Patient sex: M
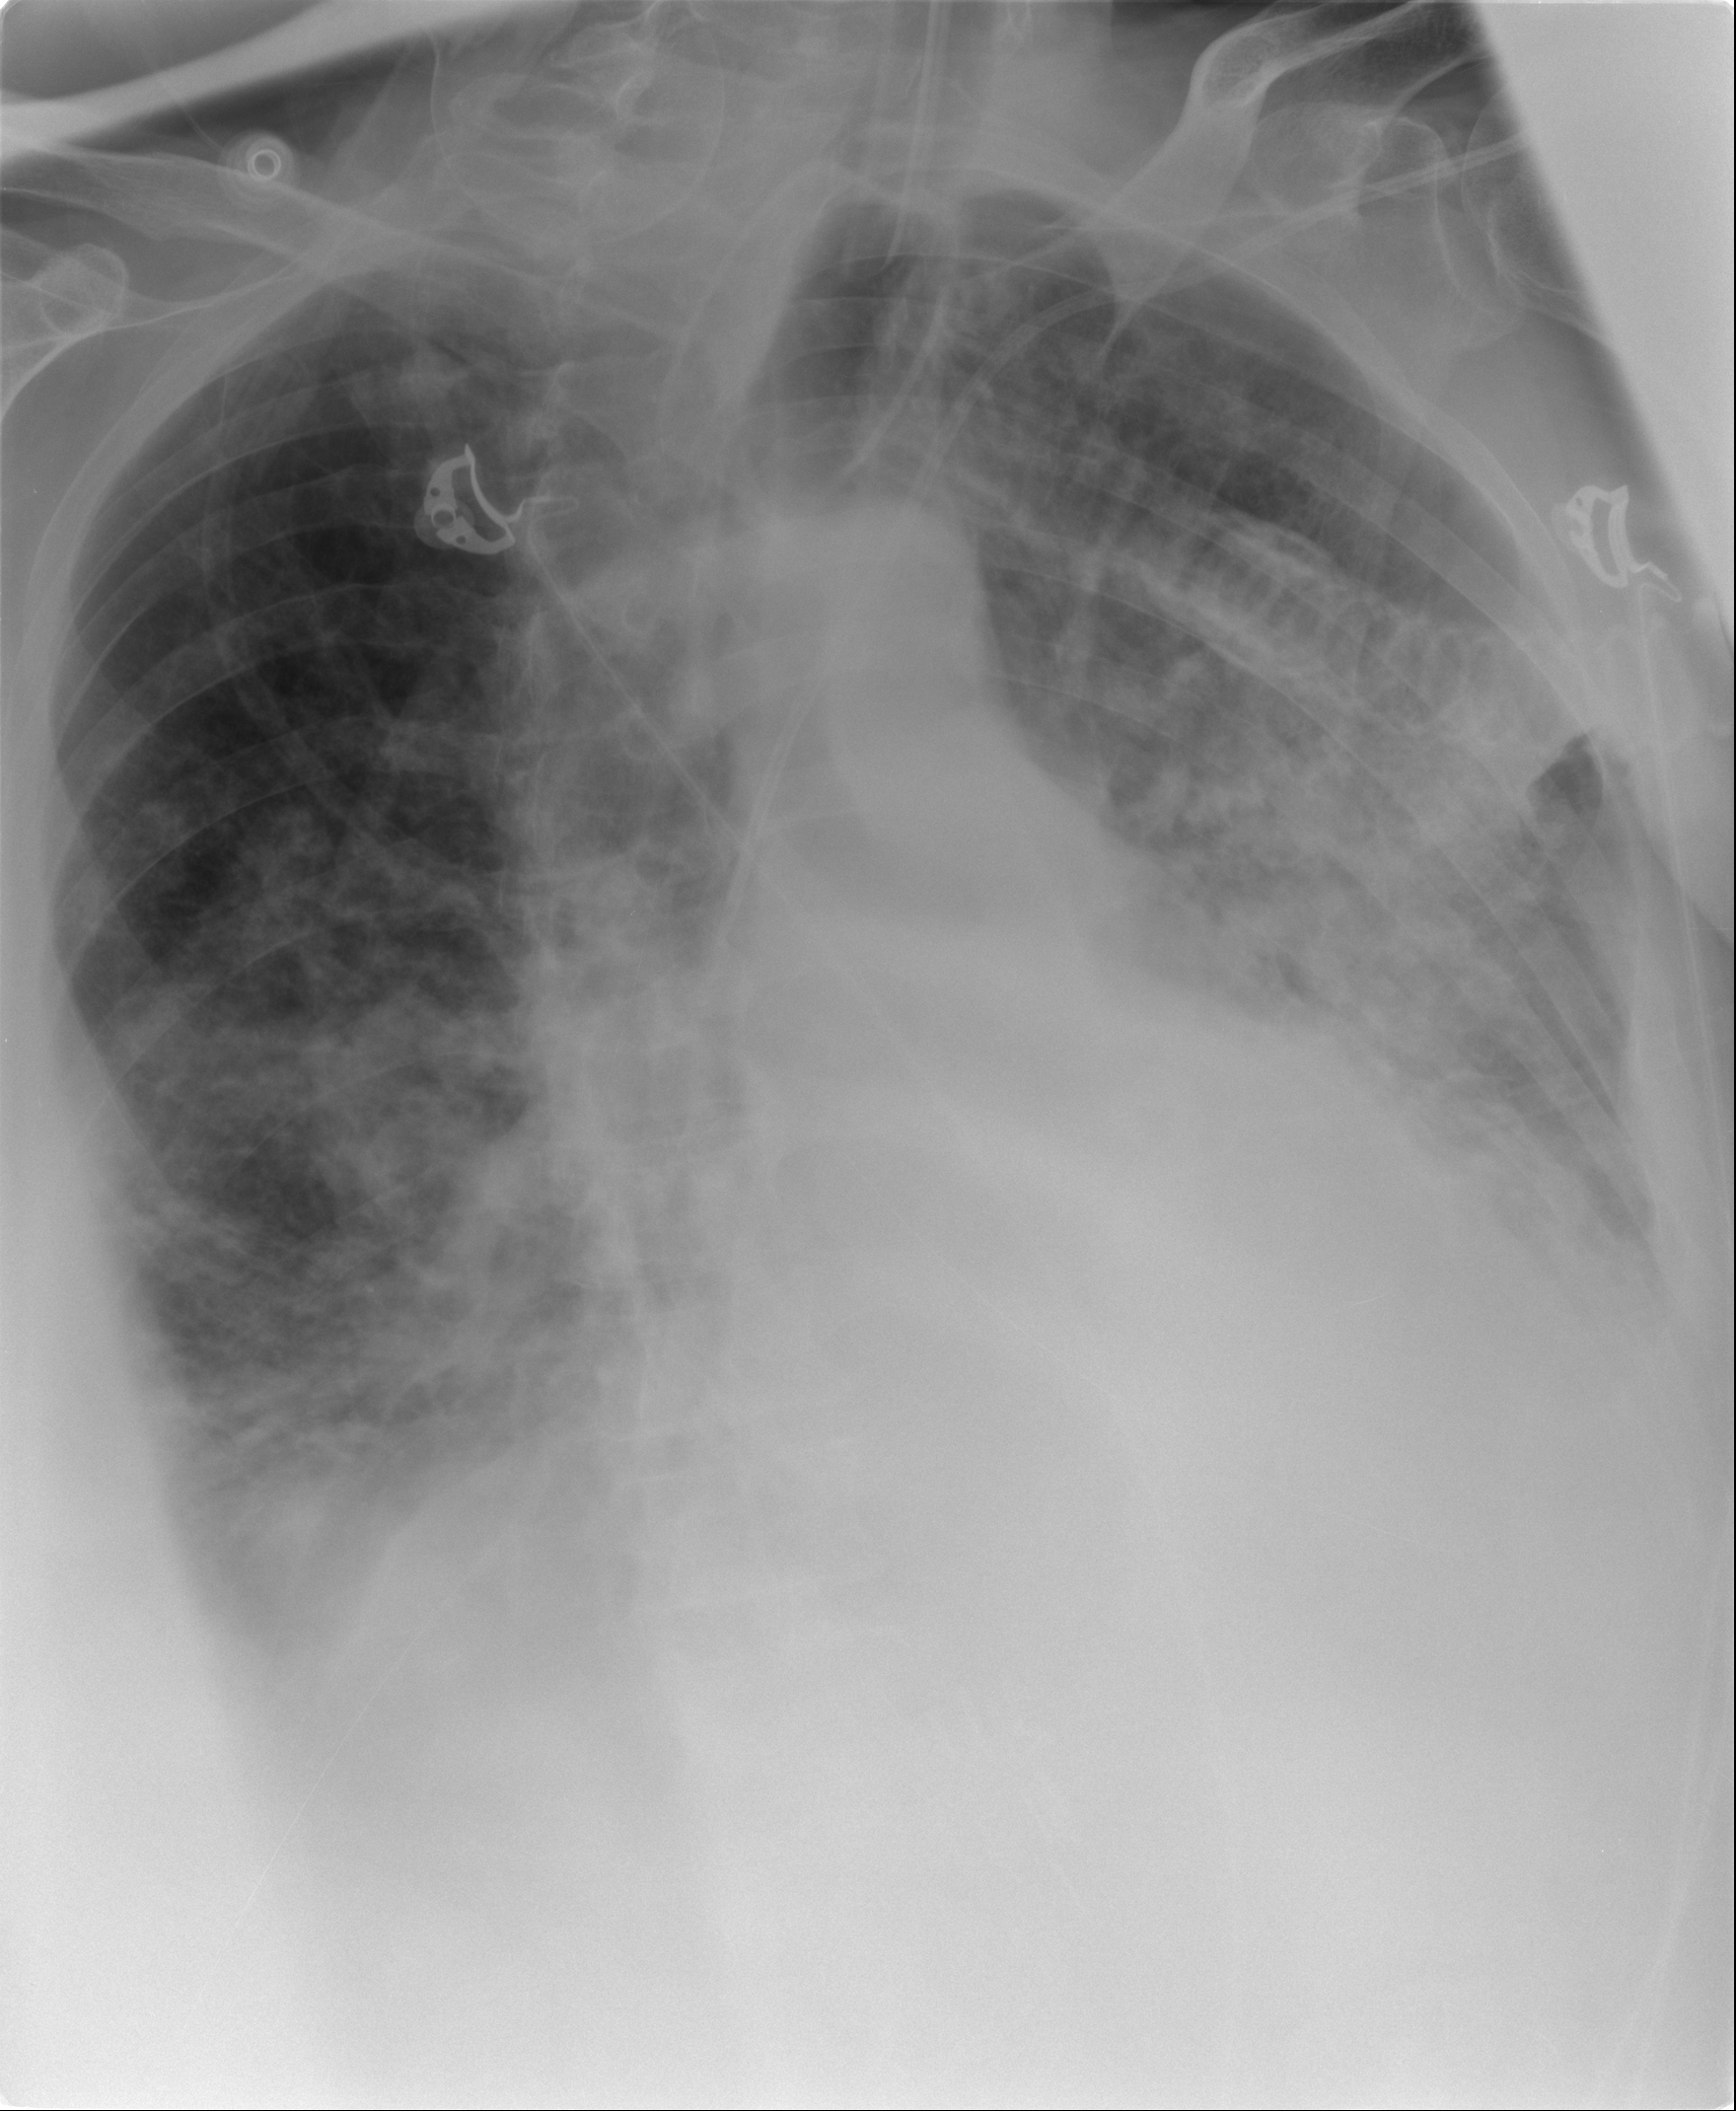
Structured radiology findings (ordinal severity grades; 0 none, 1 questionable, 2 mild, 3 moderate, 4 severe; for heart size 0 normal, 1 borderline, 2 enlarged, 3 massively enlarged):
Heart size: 2
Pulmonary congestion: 2
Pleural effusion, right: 2
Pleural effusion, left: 2
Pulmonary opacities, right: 3
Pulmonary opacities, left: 3
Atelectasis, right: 3
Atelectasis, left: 3